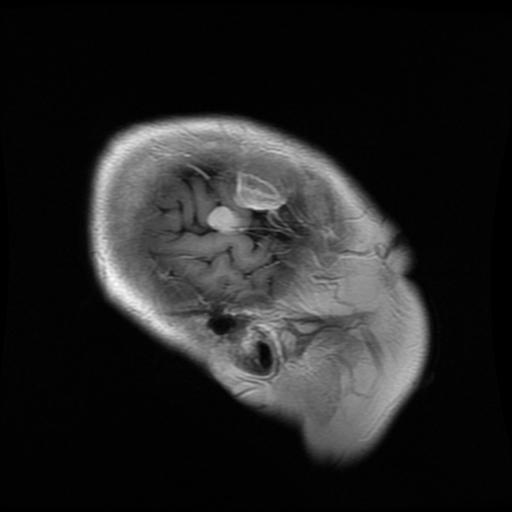
Label: meningioma